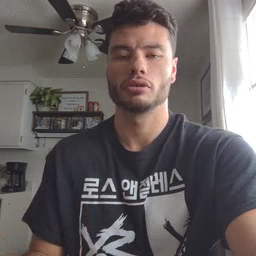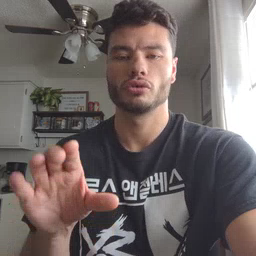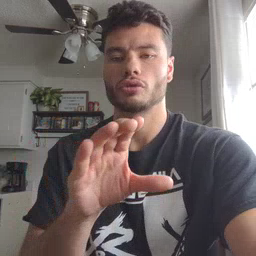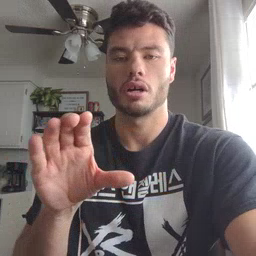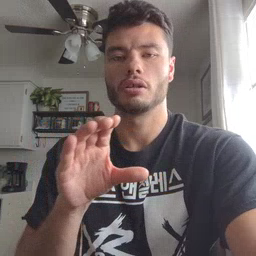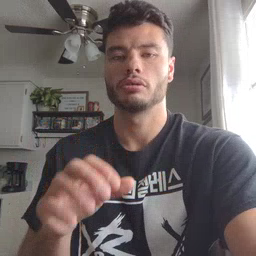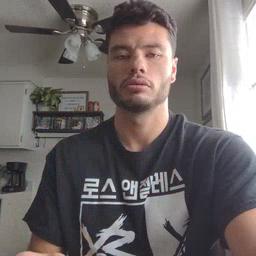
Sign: chocolate